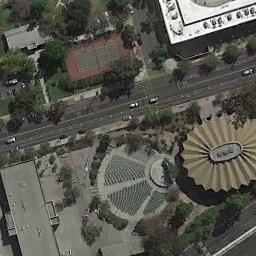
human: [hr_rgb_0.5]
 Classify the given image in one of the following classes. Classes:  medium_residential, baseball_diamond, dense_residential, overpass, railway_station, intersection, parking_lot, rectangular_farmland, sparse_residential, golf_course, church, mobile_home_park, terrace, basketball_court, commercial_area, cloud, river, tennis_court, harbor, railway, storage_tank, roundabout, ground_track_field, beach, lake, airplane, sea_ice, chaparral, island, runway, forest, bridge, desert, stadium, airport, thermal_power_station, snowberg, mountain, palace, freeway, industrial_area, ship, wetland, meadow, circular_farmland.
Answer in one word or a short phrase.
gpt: tennis_court